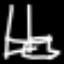
Label: chair